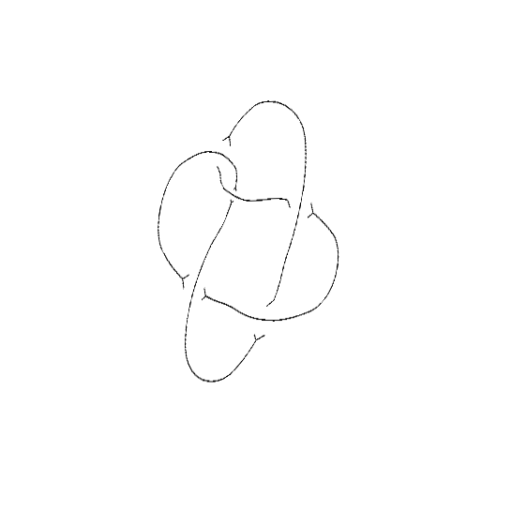
Crossing number: 5